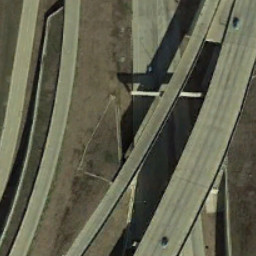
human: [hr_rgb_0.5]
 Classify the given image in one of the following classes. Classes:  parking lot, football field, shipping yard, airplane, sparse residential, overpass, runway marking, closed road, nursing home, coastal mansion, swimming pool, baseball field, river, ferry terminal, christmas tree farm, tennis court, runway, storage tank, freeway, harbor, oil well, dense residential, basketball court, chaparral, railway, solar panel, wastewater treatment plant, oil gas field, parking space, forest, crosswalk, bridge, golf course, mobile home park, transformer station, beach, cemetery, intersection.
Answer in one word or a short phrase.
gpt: overpass